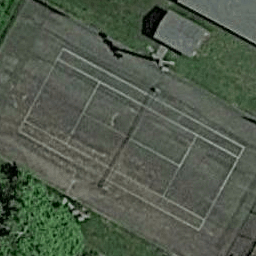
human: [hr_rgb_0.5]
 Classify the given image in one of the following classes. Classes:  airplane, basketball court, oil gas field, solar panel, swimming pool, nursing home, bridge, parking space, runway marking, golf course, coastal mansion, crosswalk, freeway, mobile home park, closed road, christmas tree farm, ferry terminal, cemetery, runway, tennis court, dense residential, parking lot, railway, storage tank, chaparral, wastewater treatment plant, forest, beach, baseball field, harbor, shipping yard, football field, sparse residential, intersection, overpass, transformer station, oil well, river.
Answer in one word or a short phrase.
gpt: tennis court